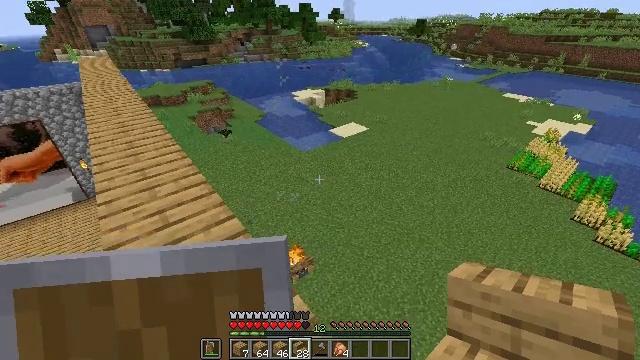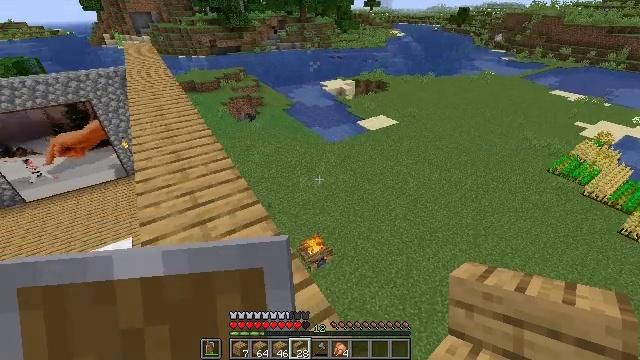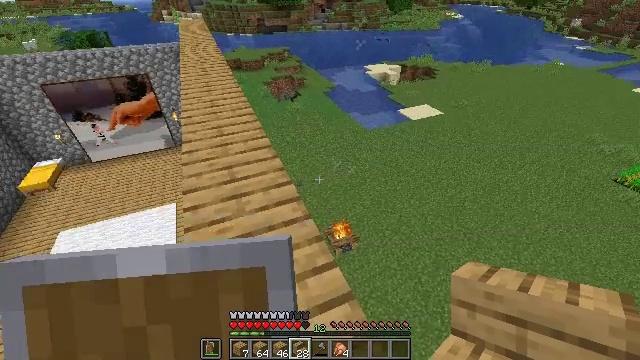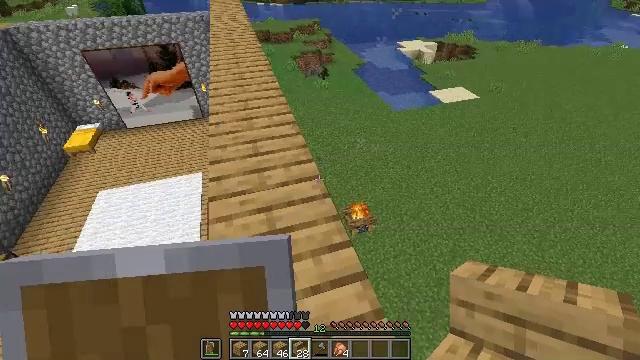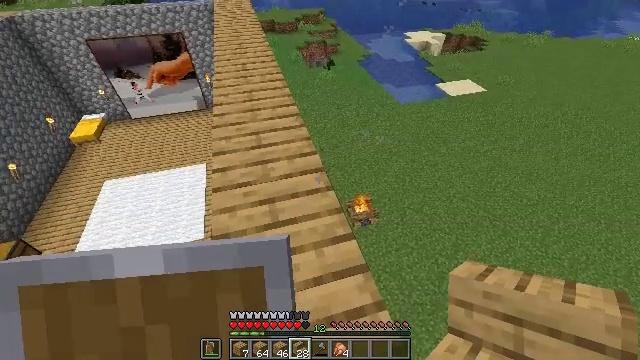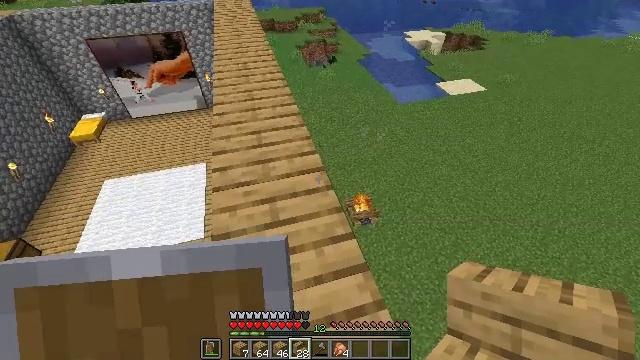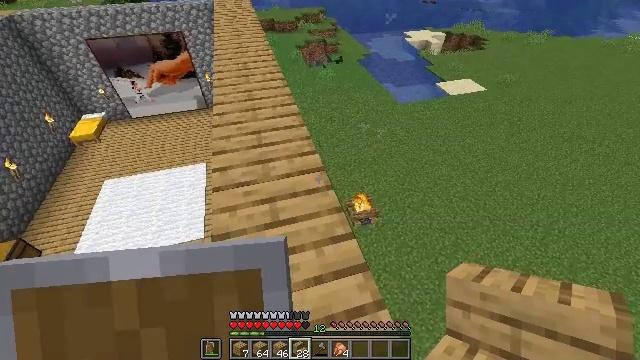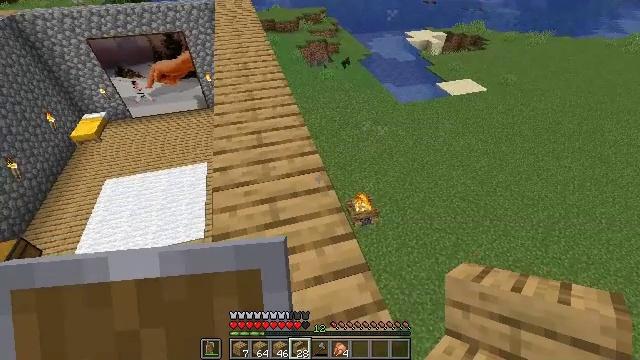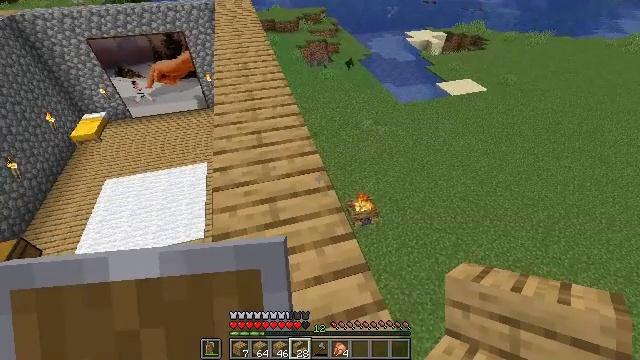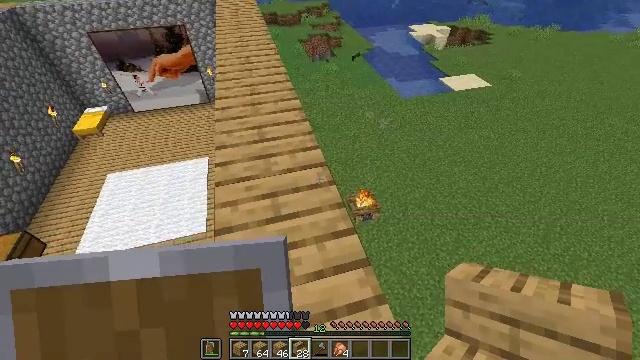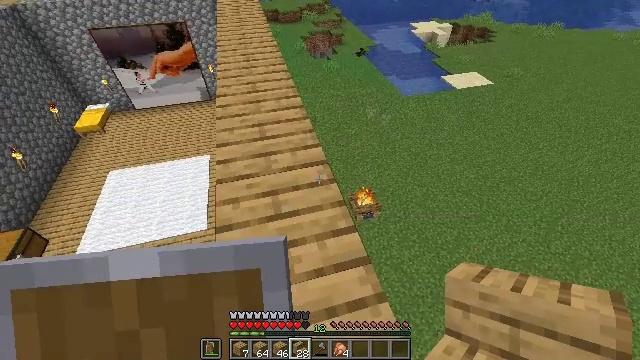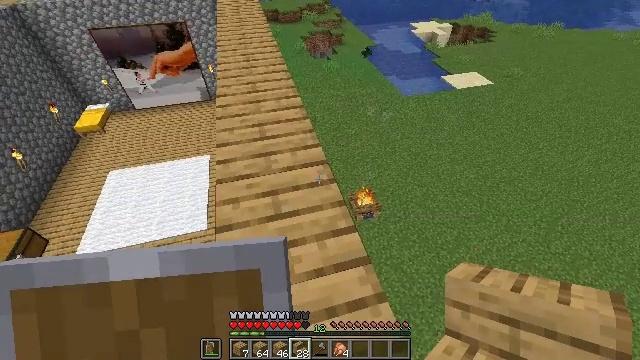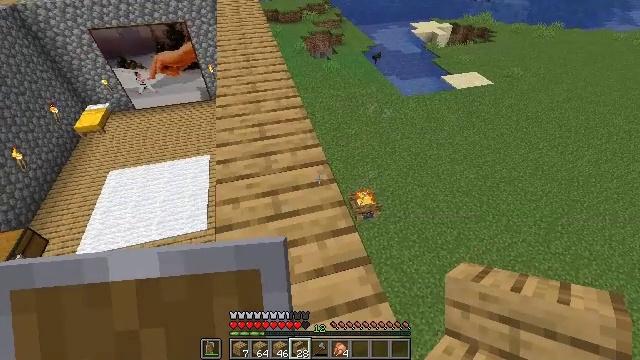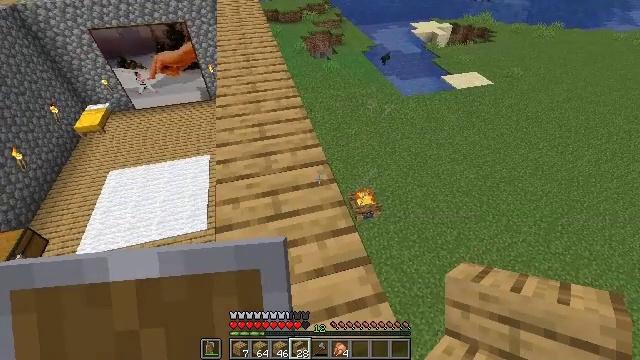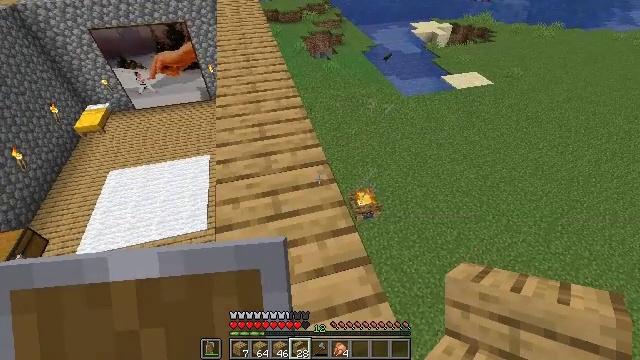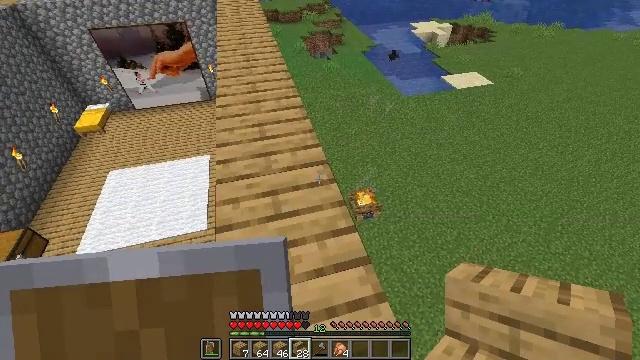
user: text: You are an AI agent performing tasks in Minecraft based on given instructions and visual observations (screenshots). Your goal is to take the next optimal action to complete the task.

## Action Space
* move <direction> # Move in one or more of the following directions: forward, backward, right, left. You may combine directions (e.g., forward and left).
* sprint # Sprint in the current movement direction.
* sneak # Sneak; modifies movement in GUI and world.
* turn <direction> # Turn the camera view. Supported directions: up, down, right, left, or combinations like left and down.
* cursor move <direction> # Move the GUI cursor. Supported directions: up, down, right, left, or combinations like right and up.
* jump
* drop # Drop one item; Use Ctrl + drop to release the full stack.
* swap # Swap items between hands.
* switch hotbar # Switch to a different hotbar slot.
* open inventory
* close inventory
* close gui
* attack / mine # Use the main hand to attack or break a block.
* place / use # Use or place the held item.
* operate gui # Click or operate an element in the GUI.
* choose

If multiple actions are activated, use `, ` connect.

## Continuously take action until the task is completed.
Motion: motion action
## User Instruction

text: Hunt a bat.
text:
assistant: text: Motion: turn left and down
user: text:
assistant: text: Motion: turn left and down
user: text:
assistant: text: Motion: turn left and down
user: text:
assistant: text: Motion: turn left and down
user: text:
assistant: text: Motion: no_op
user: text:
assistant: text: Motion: no_op
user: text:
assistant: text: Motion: no_op
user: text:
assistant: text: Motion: no_op
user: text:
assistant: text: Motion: turn down
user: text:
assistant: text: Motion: no_op
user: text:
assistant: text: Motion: no_op
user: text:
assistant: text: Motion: no_op
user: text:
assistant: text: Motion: no_op
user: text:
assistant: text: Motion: no_op
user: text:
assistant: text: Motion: no_op
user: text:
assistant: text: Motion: move forward
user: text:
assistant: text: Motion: move forward
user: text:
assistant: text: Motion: move forward
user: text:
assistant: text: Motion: move forward
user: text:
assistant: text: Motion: move forward, turn left and down
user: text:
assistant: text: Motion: move forward
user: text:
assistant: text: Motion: no_op
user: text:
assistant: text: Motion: turn left
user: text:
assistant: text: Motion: turn left and up
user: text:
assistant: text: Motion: turn left and up
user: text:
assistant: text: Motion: turn left and up
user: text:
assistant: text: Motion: turn left
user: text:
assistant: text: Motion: turn left
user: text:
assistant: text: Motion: move forward, turn left
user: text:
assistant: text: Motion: move forward, turn left